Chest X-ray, PA view. Patient: 56 years old, sex M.
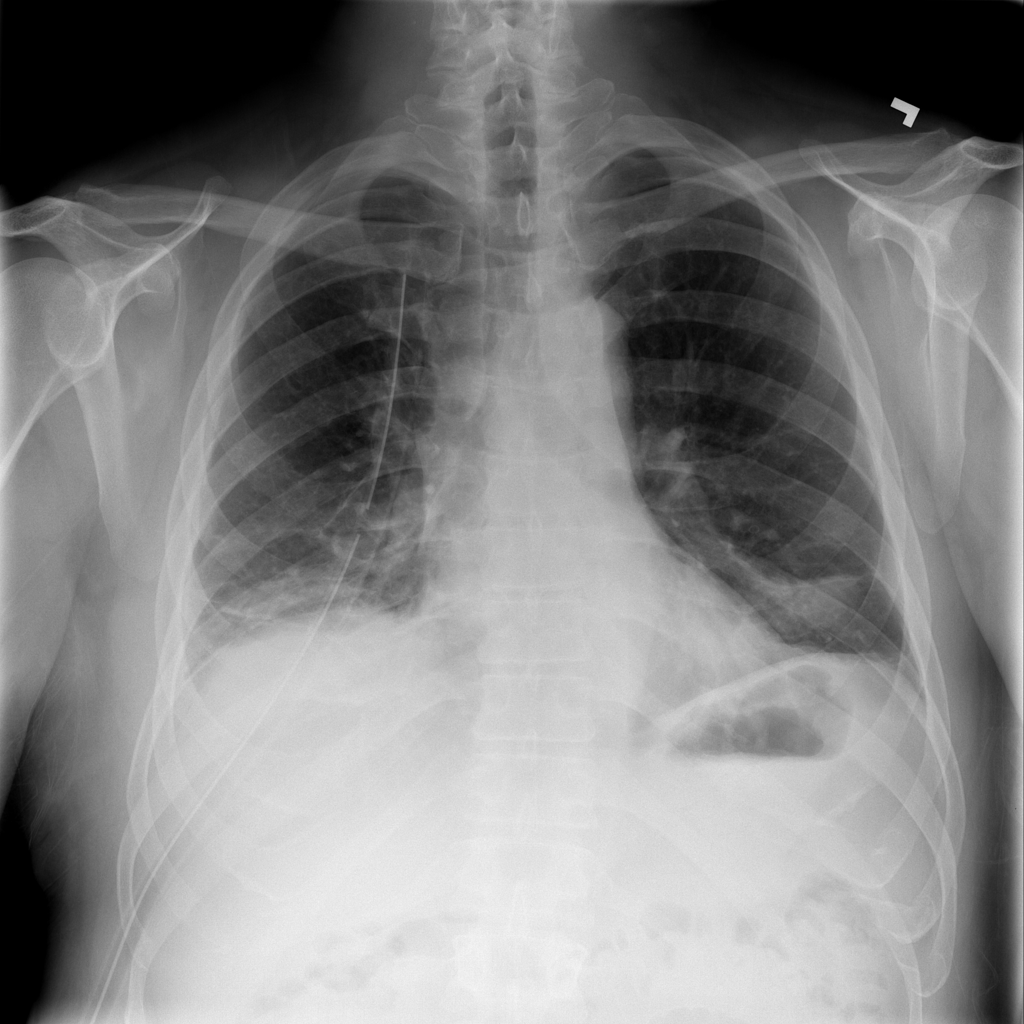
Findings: Pneumothorax